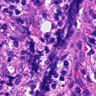
Metastatic tissue present: no